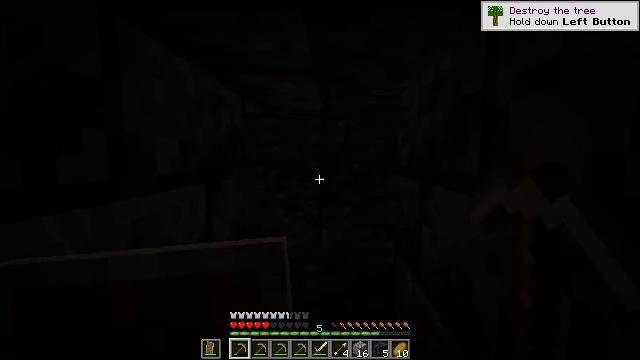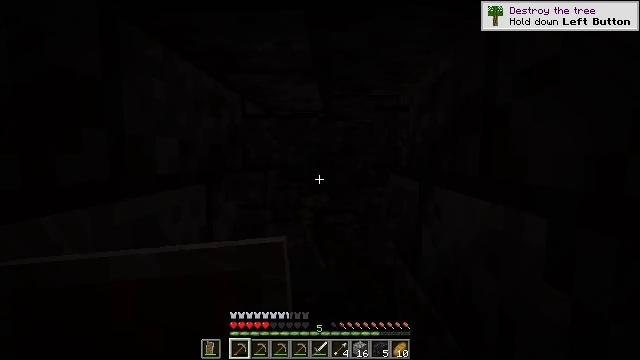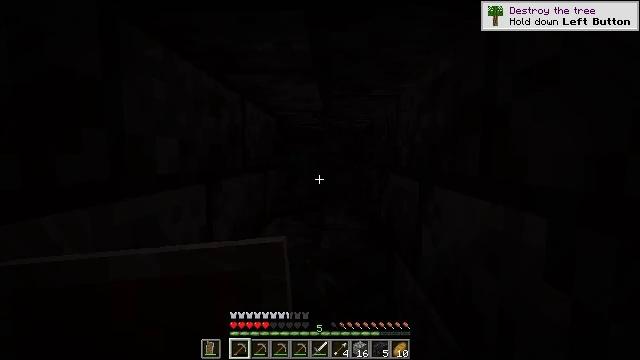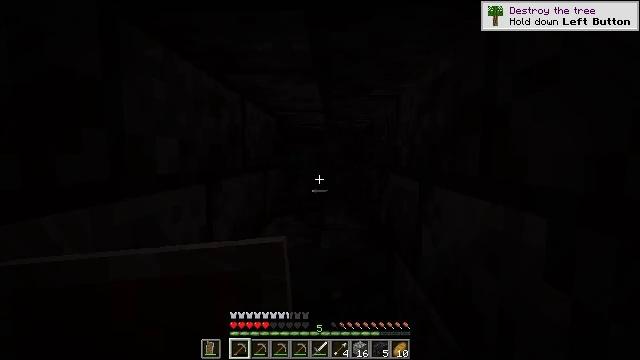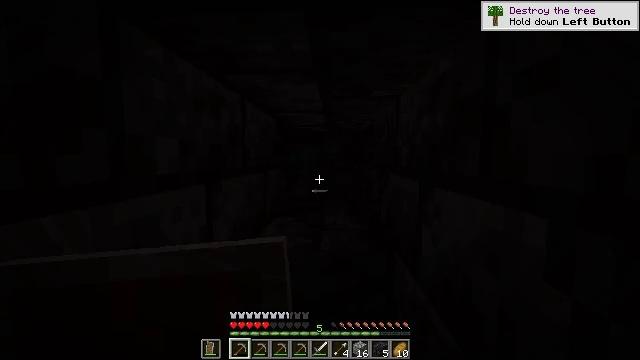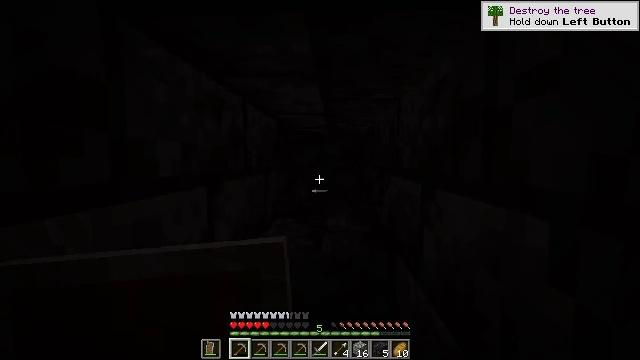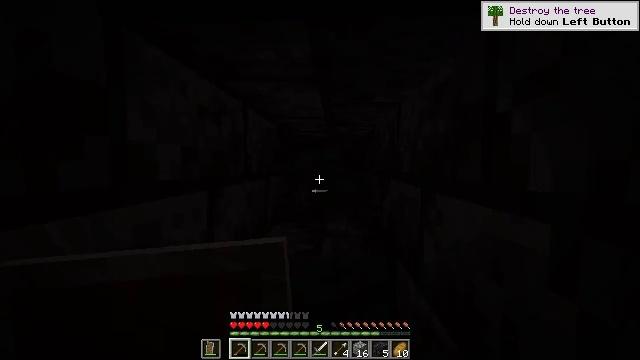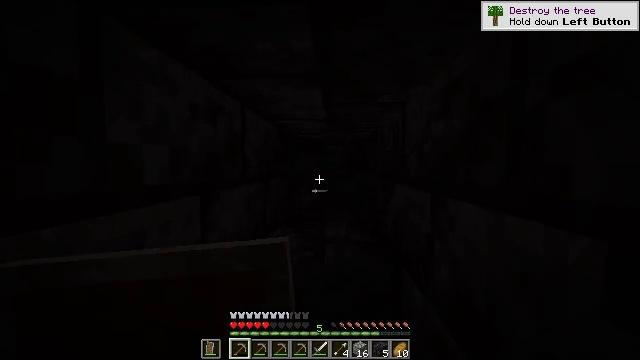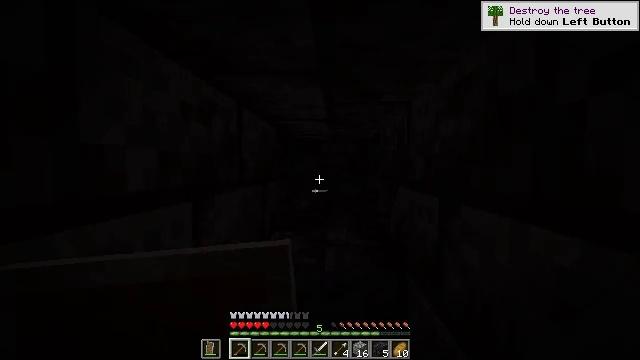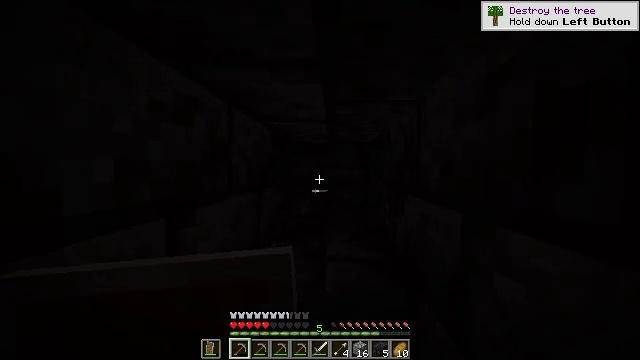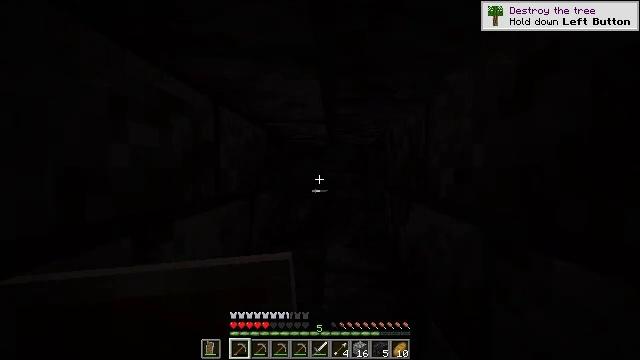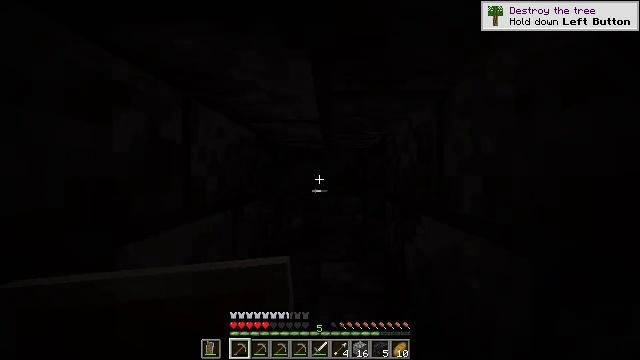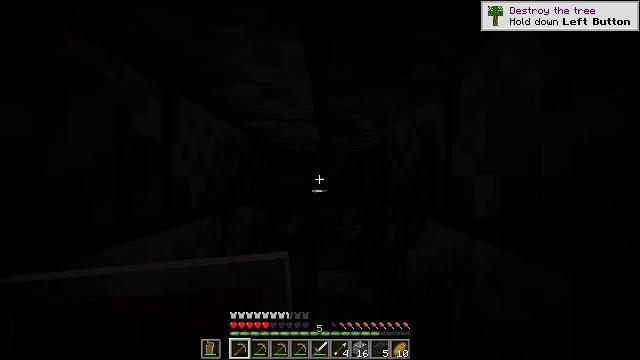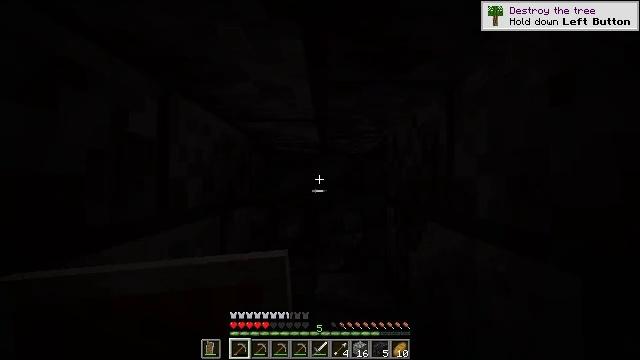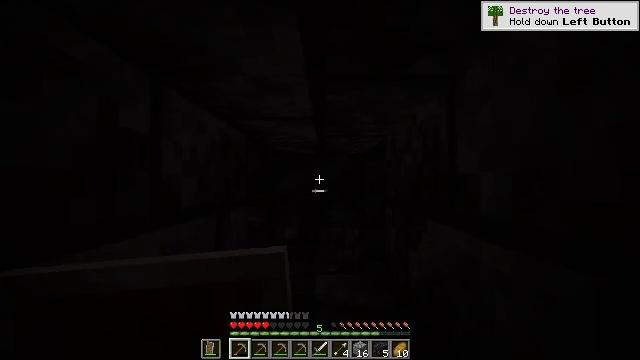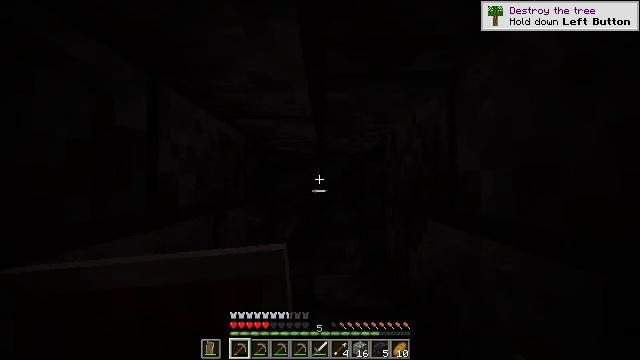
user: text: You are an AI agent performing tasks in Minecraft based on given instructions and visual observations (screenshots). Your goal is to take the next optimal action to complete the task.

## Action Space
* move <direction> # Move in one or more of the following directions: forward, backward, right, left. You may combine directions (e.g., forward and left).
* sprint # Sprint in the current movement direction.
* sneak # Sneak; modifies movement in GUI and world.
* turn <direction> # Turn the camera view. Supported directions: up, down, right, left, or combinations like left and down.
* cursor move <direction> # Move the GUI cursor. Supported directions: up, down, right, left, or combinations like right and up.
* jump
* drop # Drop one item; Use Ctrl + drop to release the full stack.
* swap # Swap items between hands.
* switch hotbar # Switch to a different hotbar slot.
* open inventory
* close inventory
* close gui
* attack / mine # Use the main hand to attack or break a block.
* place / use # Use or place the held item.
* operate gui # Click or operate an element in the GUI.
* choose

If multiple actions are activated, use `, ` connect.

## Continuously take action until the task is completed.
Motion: motion action
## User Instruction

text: Break the blackstone block.
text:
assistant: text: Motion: attack / mine
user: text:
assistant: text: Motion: attack / mine
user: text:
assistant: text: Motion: no_op
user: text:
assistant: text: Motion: no_op
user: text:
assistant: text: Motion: no_op
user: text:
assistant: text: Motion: no_op
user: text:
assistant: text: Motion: move forward
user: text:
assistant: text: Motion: move forward
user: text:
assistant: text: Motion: move forward
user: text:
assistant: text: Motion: move forward
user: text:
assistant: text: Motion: turn up
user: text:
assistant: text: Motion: turn up
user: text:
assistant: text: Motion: no_op
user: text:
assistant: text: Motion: no_op
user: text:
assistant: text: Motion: no_op
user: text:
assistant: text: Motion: no_op
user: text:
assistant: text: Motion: move forward
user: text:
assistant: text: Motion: move forward
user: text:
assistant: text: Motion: no_op
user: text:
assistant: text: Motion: no_op
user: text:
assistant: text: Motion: no_op
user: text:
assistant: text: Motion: no_op
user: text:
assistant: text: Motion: no_op
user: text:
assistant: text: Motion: no_op
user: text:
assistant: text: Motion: attack / mine
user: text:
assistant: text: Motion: attack / mine
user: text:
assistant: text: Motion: attack / mine
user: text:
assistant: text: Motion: attack / mine
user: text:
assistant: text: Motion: attack / mine
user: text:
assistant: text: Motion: attack / mine